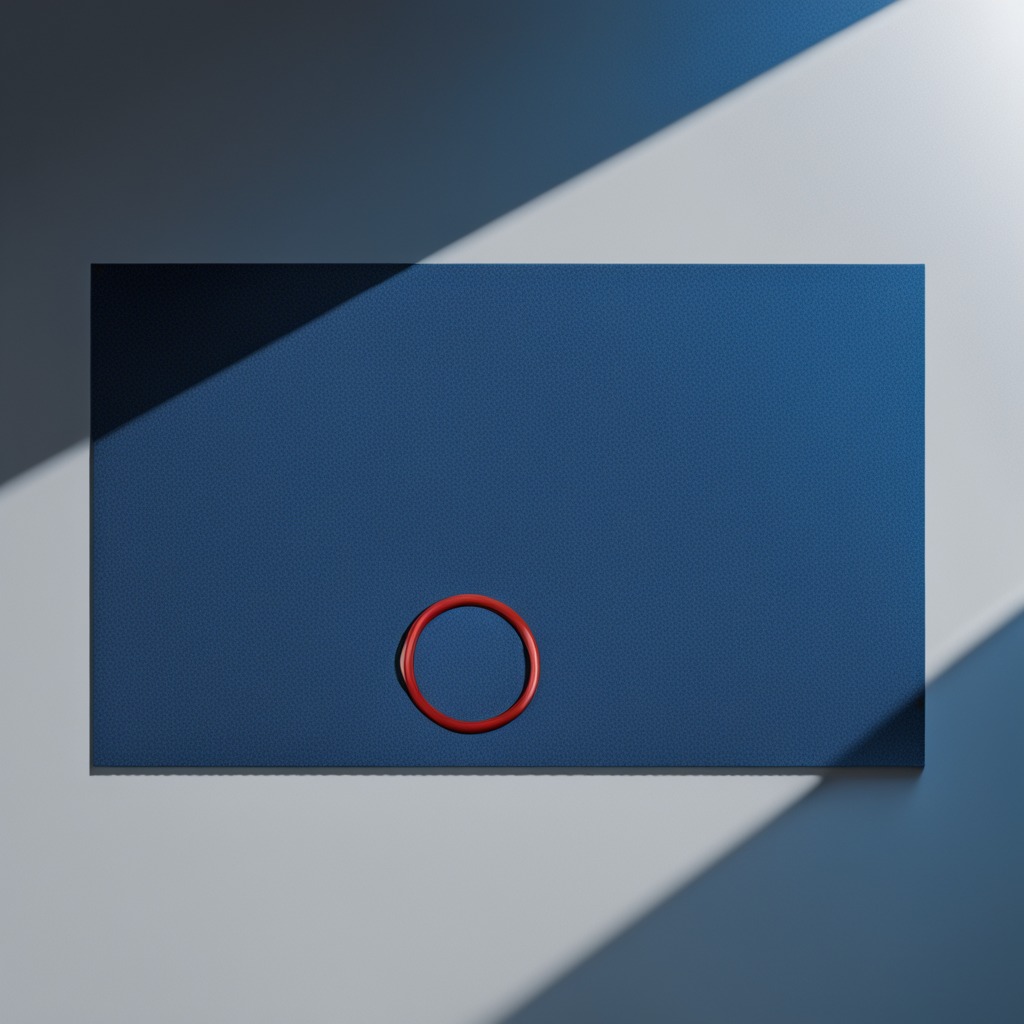
A rubber O-ring lies on the tabletop.